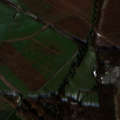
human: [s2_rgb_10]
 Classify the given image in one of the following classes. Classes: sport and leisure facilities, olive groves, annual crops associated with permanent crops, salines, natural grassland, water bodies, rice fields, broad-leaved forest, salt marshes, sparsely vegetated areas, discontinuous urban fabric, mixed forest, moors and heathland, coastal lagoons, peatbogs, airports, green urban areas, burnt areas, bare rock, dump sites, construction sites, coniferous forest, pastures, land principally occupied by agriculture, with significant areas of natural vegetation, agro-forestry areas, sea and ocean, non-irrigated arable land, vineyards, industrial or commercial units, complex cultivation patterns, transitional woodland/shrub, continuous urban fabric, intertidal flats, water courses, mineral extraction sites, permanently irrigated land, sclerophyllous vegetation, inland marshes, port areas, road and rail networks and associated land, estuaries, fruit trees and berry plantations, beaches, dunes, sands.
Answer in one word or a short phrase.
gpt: non-irrigated arable land, broad-leaved forest, water bodies